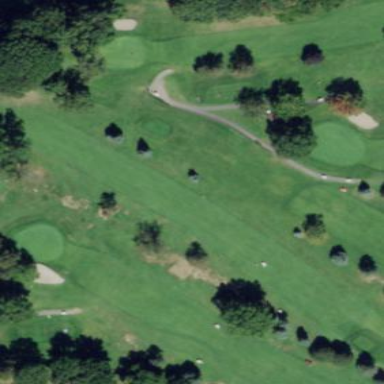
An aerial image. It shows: Area with grass used as rough in golf course.